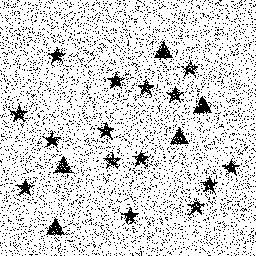
Squares: 0
Triangles: 5
Stars: 15
Total shapes: 20